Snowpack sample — Buffalo Mountain, Silverthorne, Colorado, USA (2/22/26, 2:02 PM MST)
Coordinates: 39.622, -106.113
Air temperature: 33 °F
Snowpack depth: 63 cm
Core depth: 50 cm
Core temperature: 26.6 °F
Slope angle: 11°, slope face: 116°
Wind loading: low
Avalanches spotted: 0
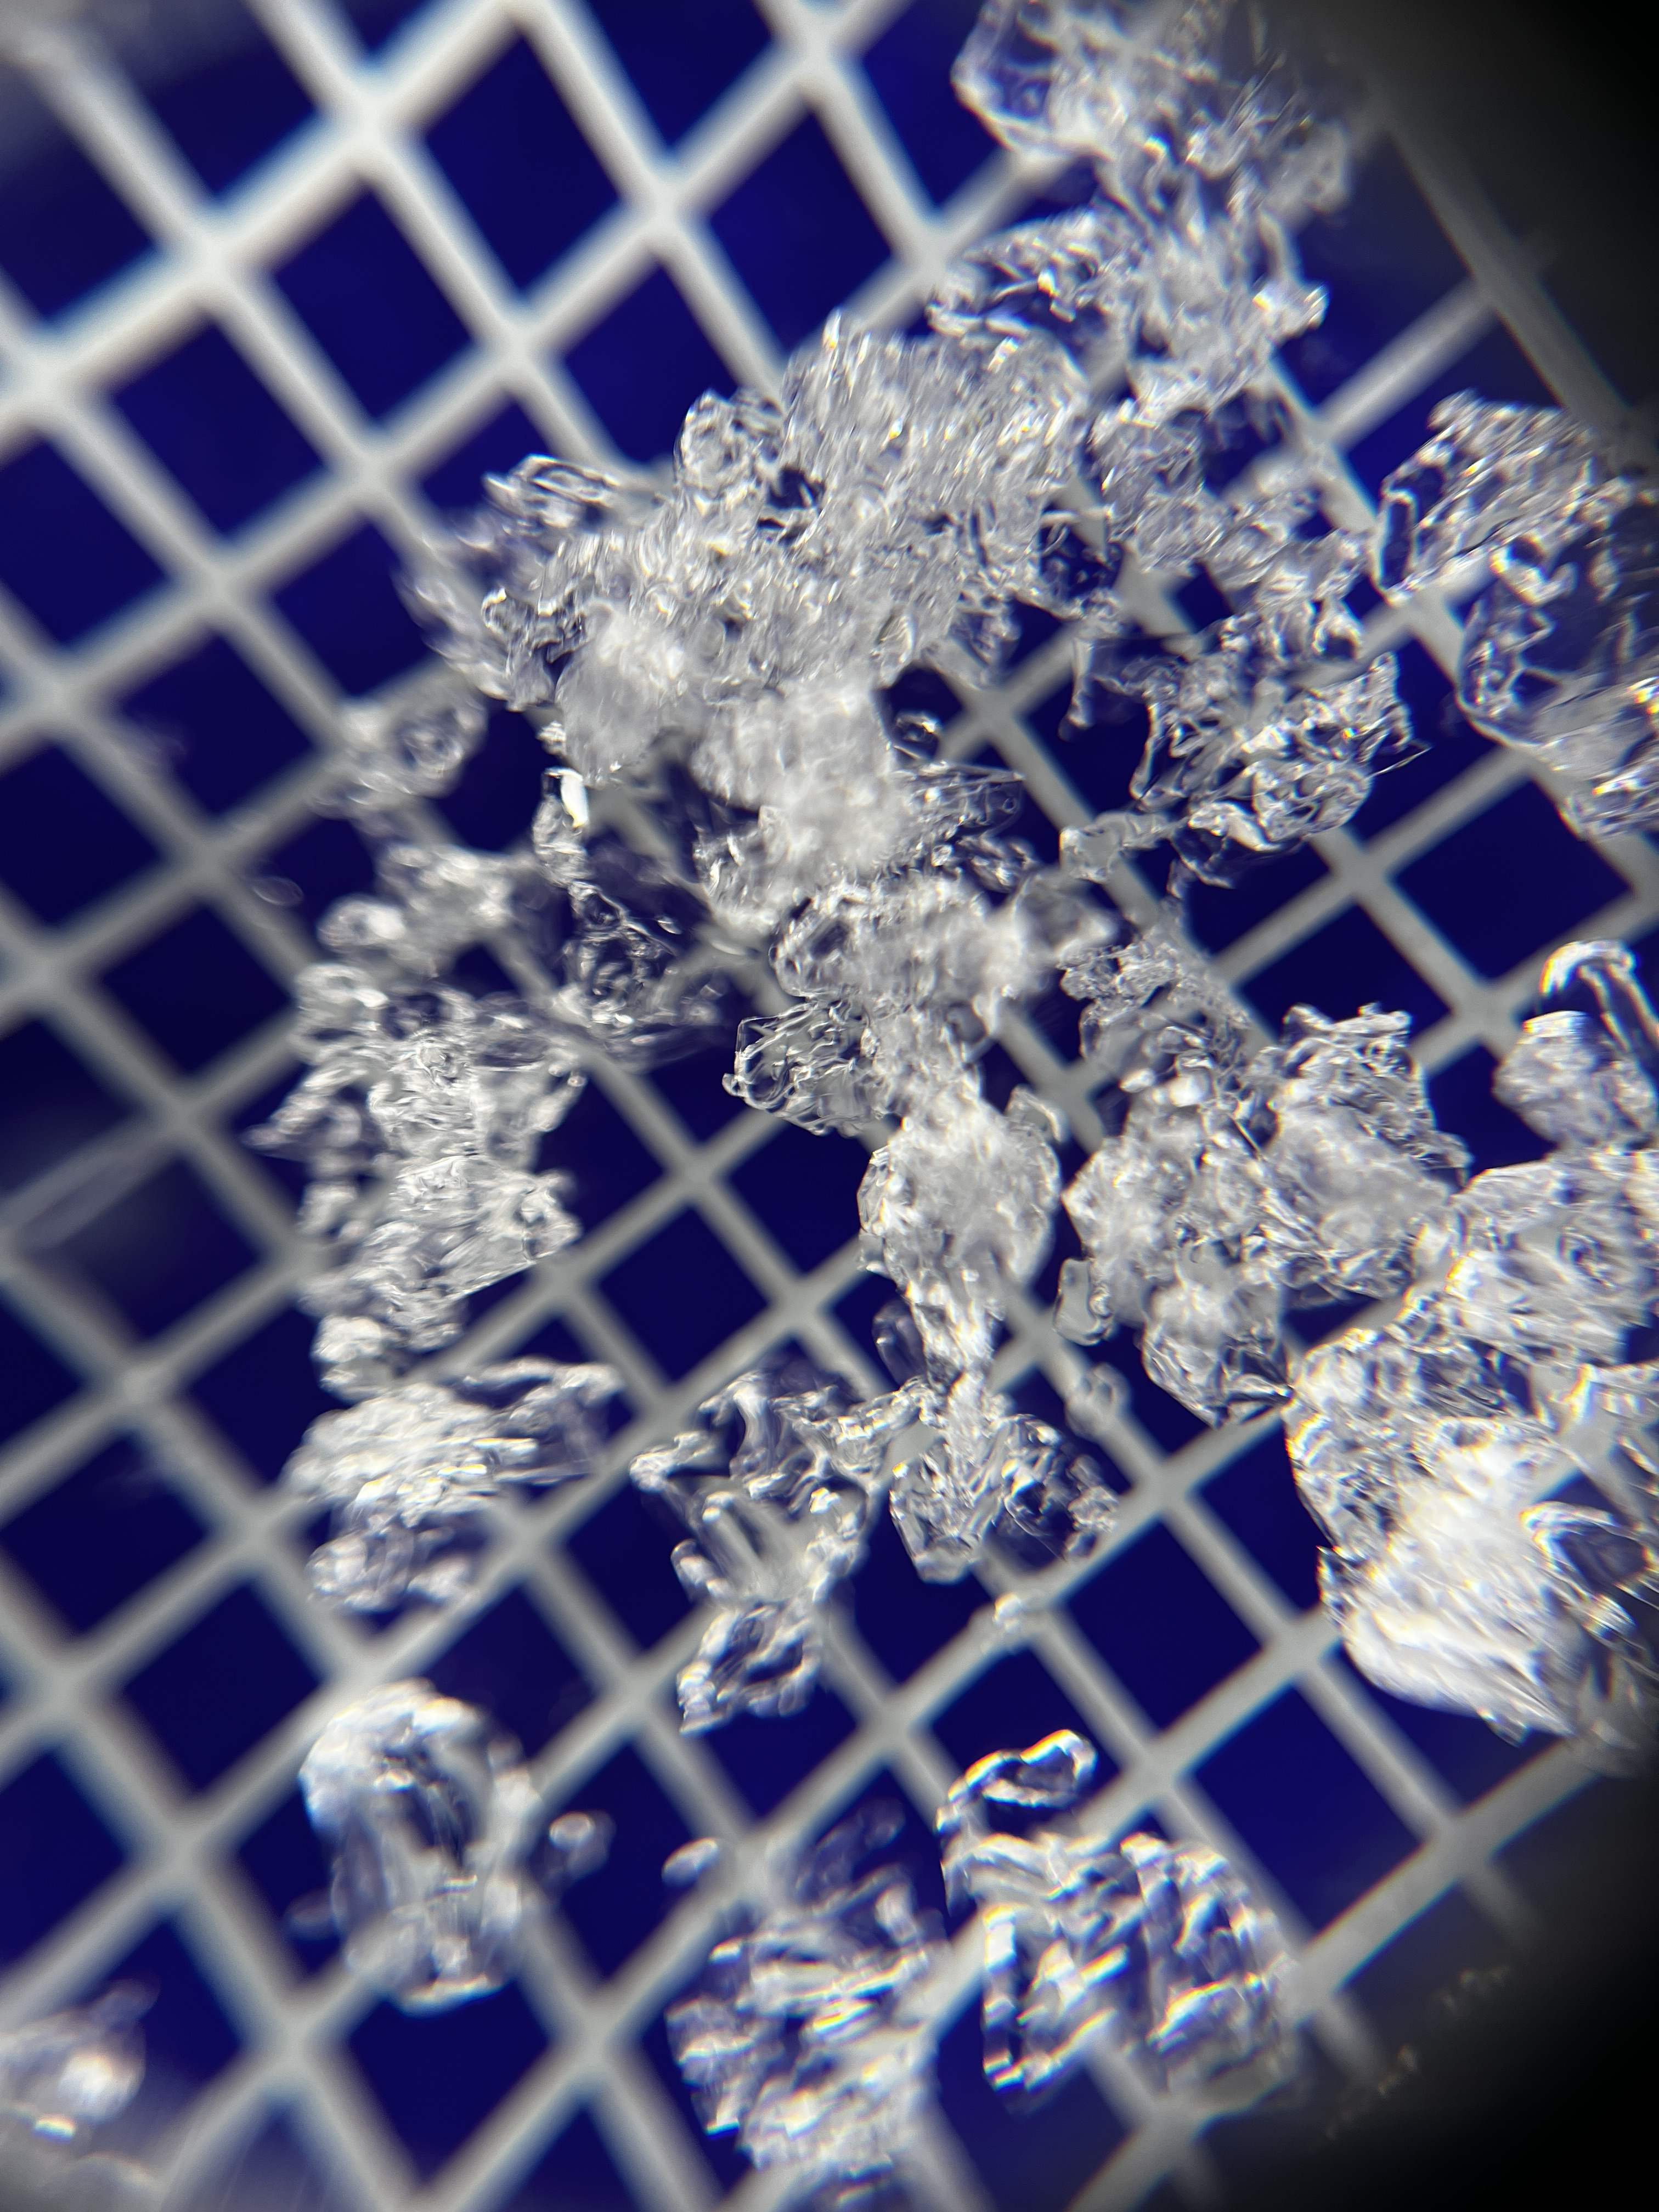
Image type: magnified_profile
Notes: In a firebreak similar to site 1, minimal wind loading with no spotted avalanches (not many faces in view though)